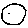
Label: moon